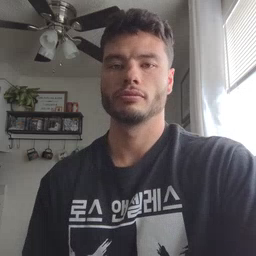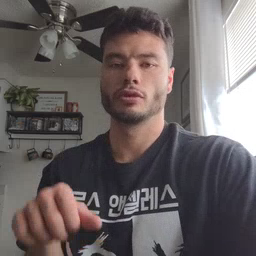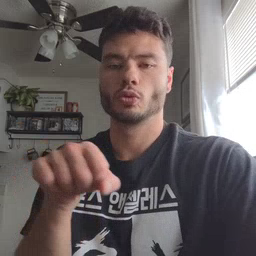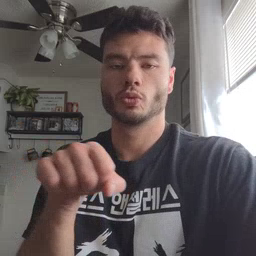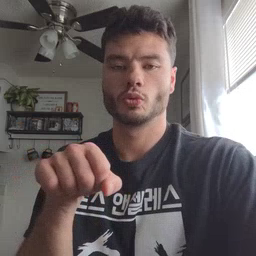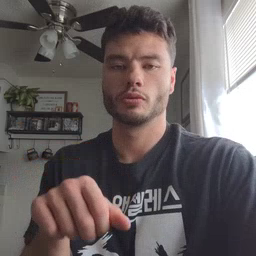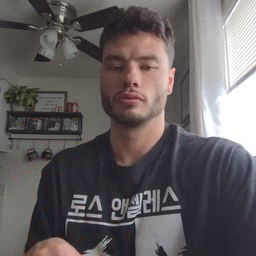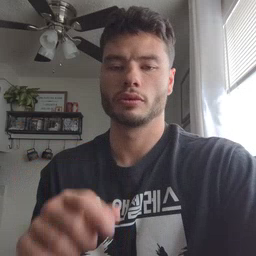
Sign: shoe